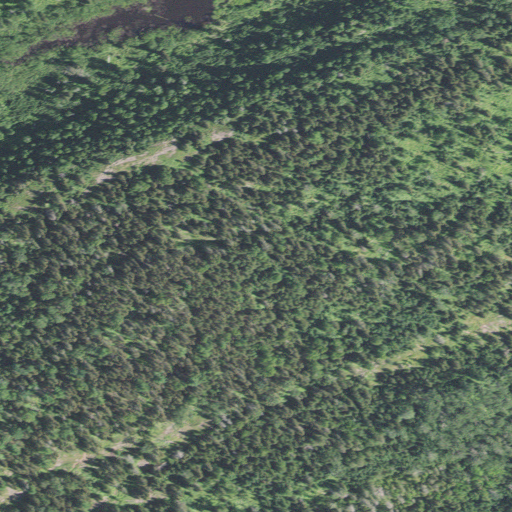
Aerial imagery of mountain in Michigan named Ransom Hill containing mixed forest, evergreen forest, woody wetlands, and deciduous forest